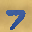
Label: 7